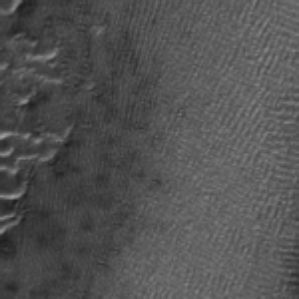
Label: frost